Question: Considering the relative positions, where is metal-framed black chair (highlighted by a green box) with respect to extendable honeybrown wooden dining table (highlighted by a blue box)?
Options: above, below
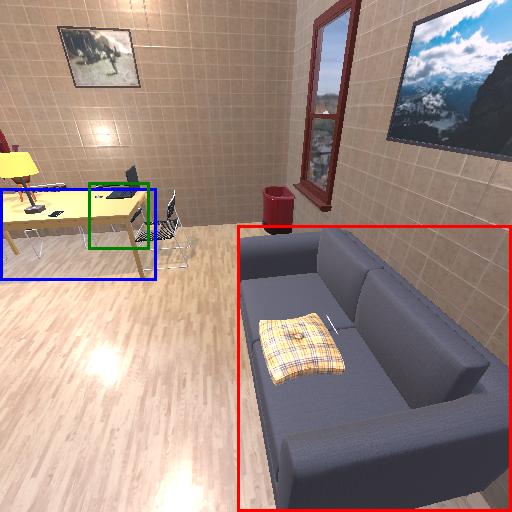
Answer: above